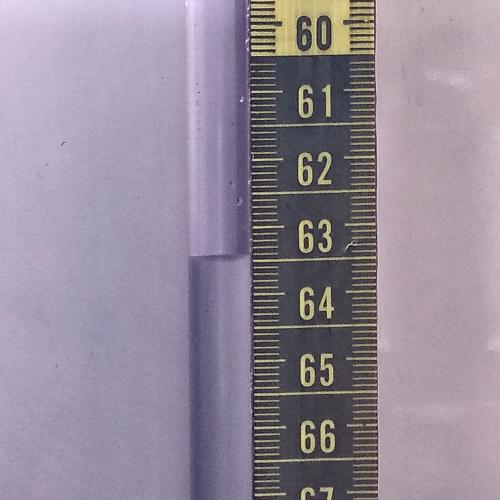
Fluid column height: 63.4 cm